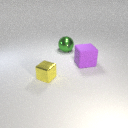
large purple rubber cube to the right of small yellow metal cube